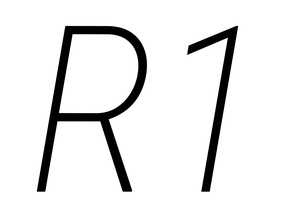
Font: Roboto-Italic_Condensed_ExtraLight_Italic